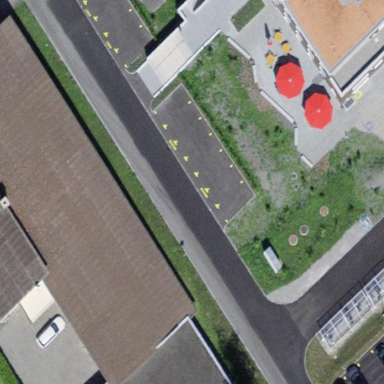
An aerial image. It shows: Street-side parking area.